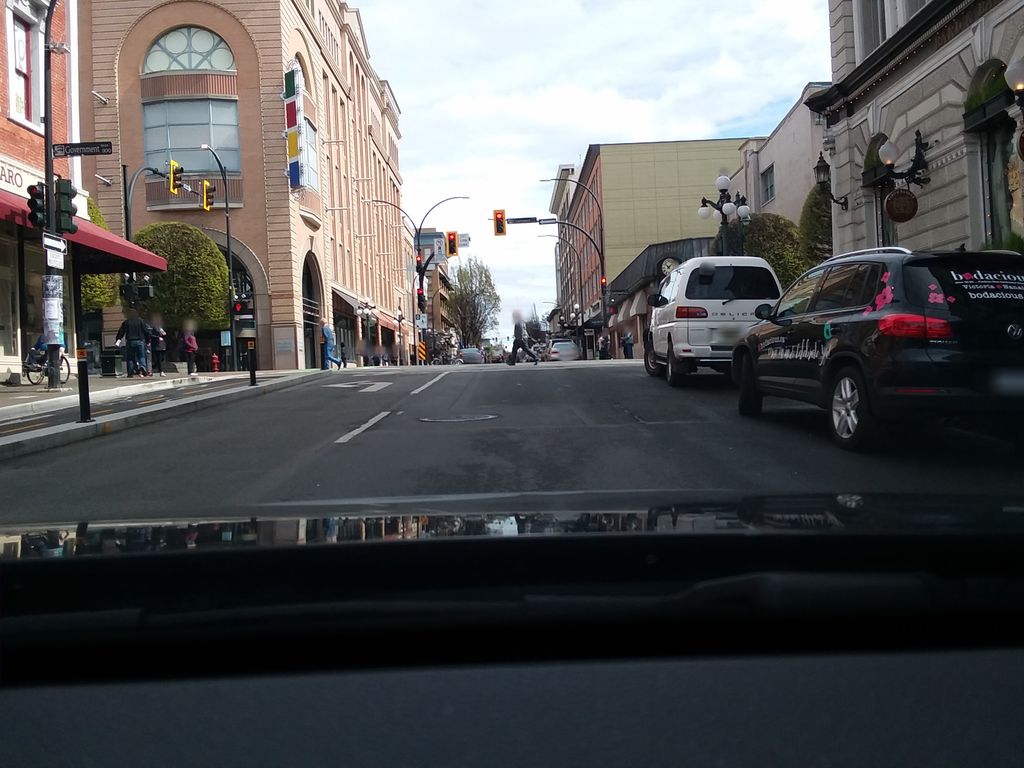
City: victoria